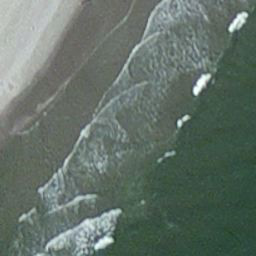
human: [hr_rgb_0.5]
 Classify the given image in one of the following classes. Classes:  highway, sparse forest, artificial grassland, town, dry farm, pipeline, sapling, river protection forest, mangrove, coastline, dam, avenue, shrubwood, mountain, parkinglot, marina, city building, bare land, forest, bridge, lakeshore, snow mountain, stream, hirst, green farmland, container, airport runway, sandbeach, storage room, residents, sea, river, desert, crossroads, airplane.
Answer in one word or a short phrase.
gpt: coastline